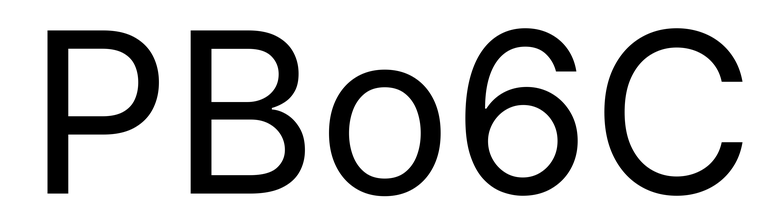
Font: Inter_Regular